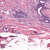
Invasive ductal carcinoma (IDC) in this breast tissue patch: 1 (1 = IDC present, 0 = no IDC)